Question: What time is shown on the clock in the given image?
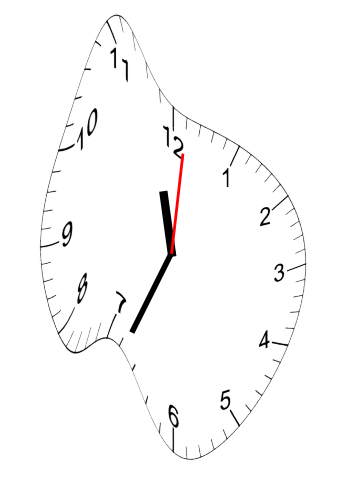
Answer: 11:34:01